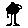
Label: tree